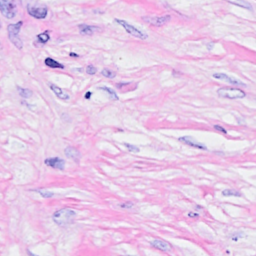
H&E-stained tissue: Breast